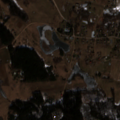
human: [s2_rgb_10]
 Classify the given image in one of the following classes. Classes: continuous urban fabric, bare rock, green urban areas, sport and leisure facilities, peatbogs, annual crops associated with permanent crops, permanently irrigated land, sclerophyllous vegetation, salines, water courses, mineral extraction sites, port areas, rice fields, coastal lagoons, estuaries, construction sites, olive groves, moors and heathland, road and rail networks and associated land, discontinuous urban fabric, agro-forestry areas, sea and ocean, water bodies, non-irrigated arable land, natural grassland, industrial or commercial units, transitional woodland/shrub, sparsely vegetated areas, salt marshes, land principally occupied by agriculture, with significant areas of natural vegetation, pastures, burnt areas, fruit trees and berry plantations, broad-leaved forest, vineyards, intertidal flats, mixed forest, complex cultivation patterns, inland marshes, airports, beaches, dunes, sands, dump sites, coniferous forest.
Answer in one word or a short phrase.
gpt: discontinuous urban fabric, complex cultivation patterns, land principally occupied by agriculture, with significant areas of natural vegetation, coniferous forest